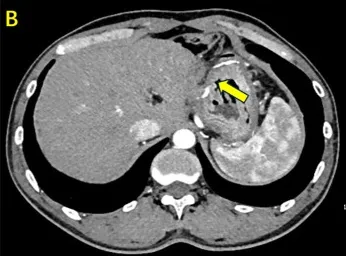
Enhanced abdominal CT, gastroscopy, and biopsy results after completing all treatments. Enhanced CT shows edema, and ,thickening at the anastomosis, with no obvious enhancement (the yellow arrow).
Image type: radiology (ct)